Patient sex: F
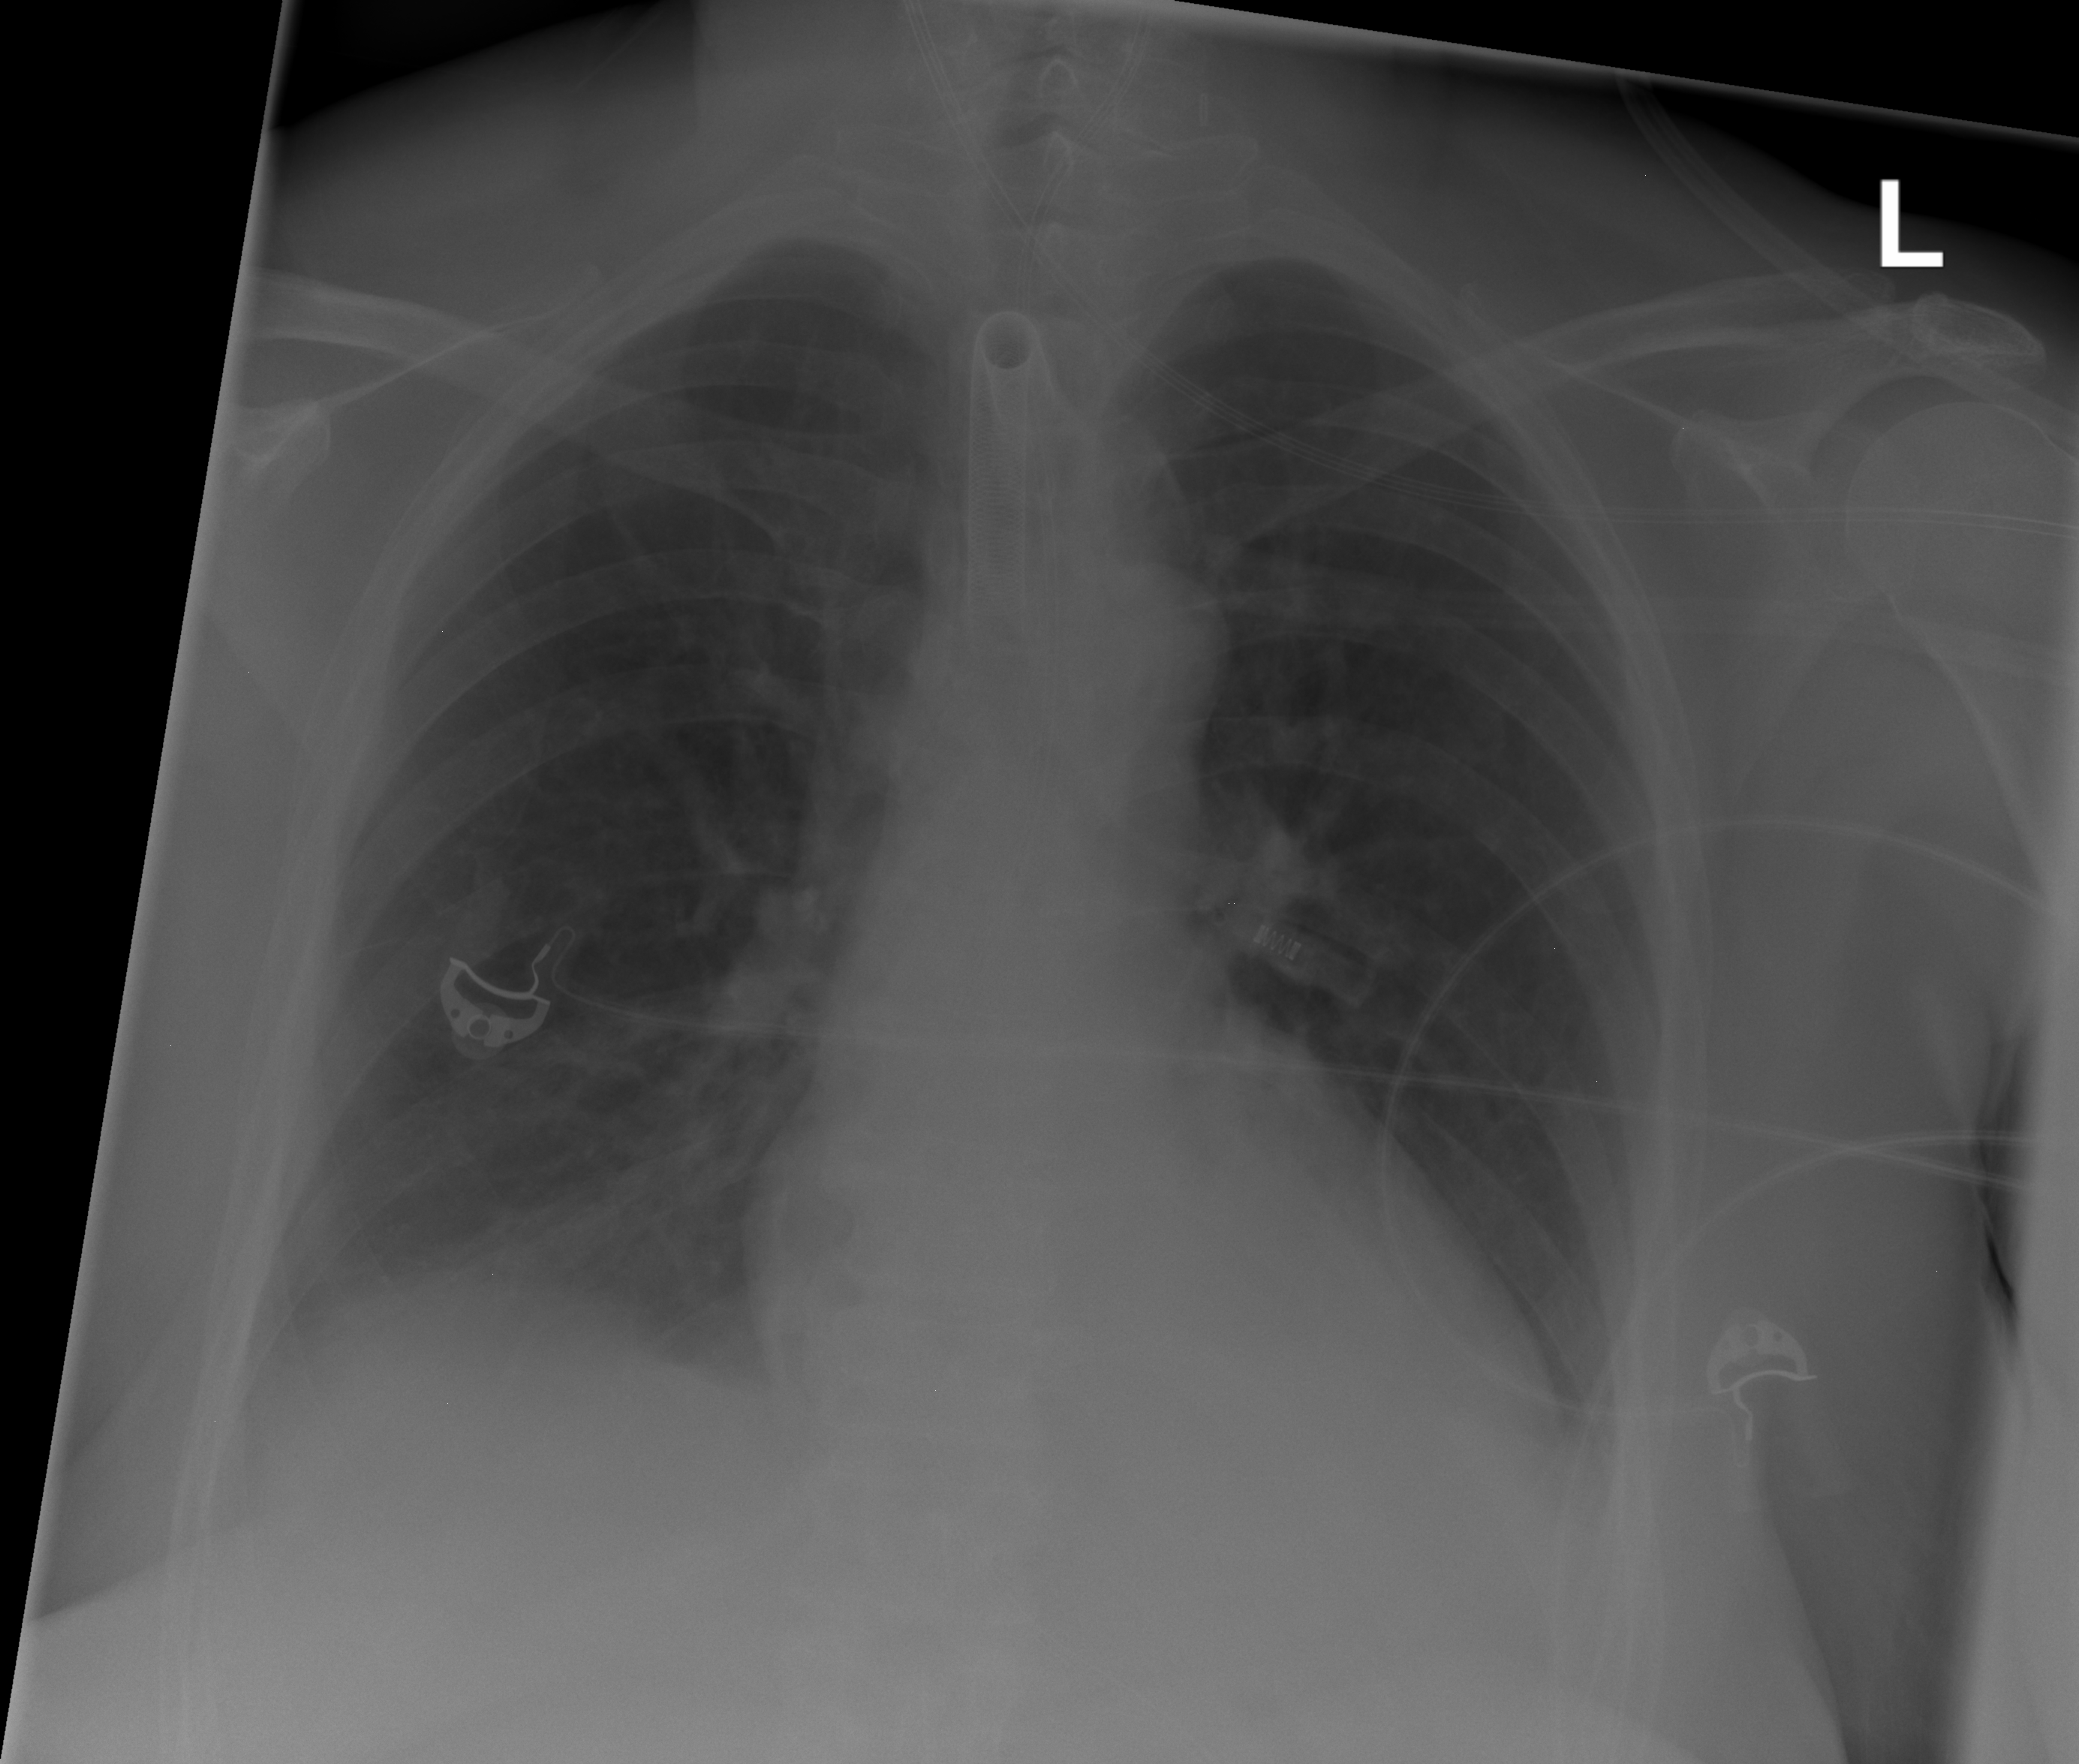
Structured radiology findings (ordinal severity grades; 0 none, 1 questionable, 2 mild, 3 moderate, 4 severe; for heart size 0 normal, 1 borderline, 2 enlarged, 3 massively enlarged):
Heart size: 0
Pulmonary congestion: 1
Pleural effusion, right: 1
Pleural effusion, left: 2
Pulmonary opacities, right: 0
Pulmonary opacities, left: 0
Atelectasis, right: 2
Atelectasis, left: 2